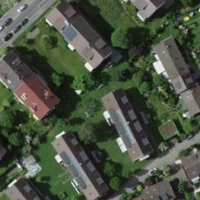
EUNIS habitat code: 55
Species observed at this site:
Deilephila elpenor
Amphipyra pyramidea